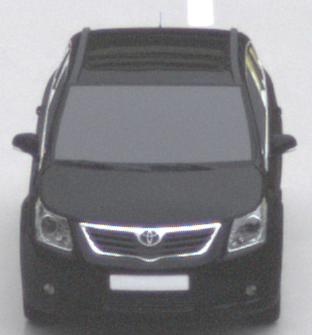
Make: Toyota
Model: Avensis 1.6
Detailed model: Avensis (T27) Notch Back
Model produced from: 2009/01
Model produced until: 2010/08
Doors: 4
Color: black
Road condition: wet road
Daytime: midday
Contrast: low contrast